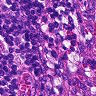
Metastatic tissue present: no